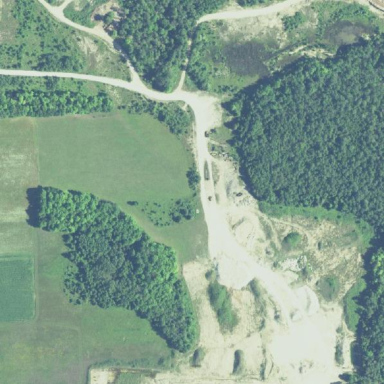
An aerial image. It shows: Quarry area.